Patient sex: M
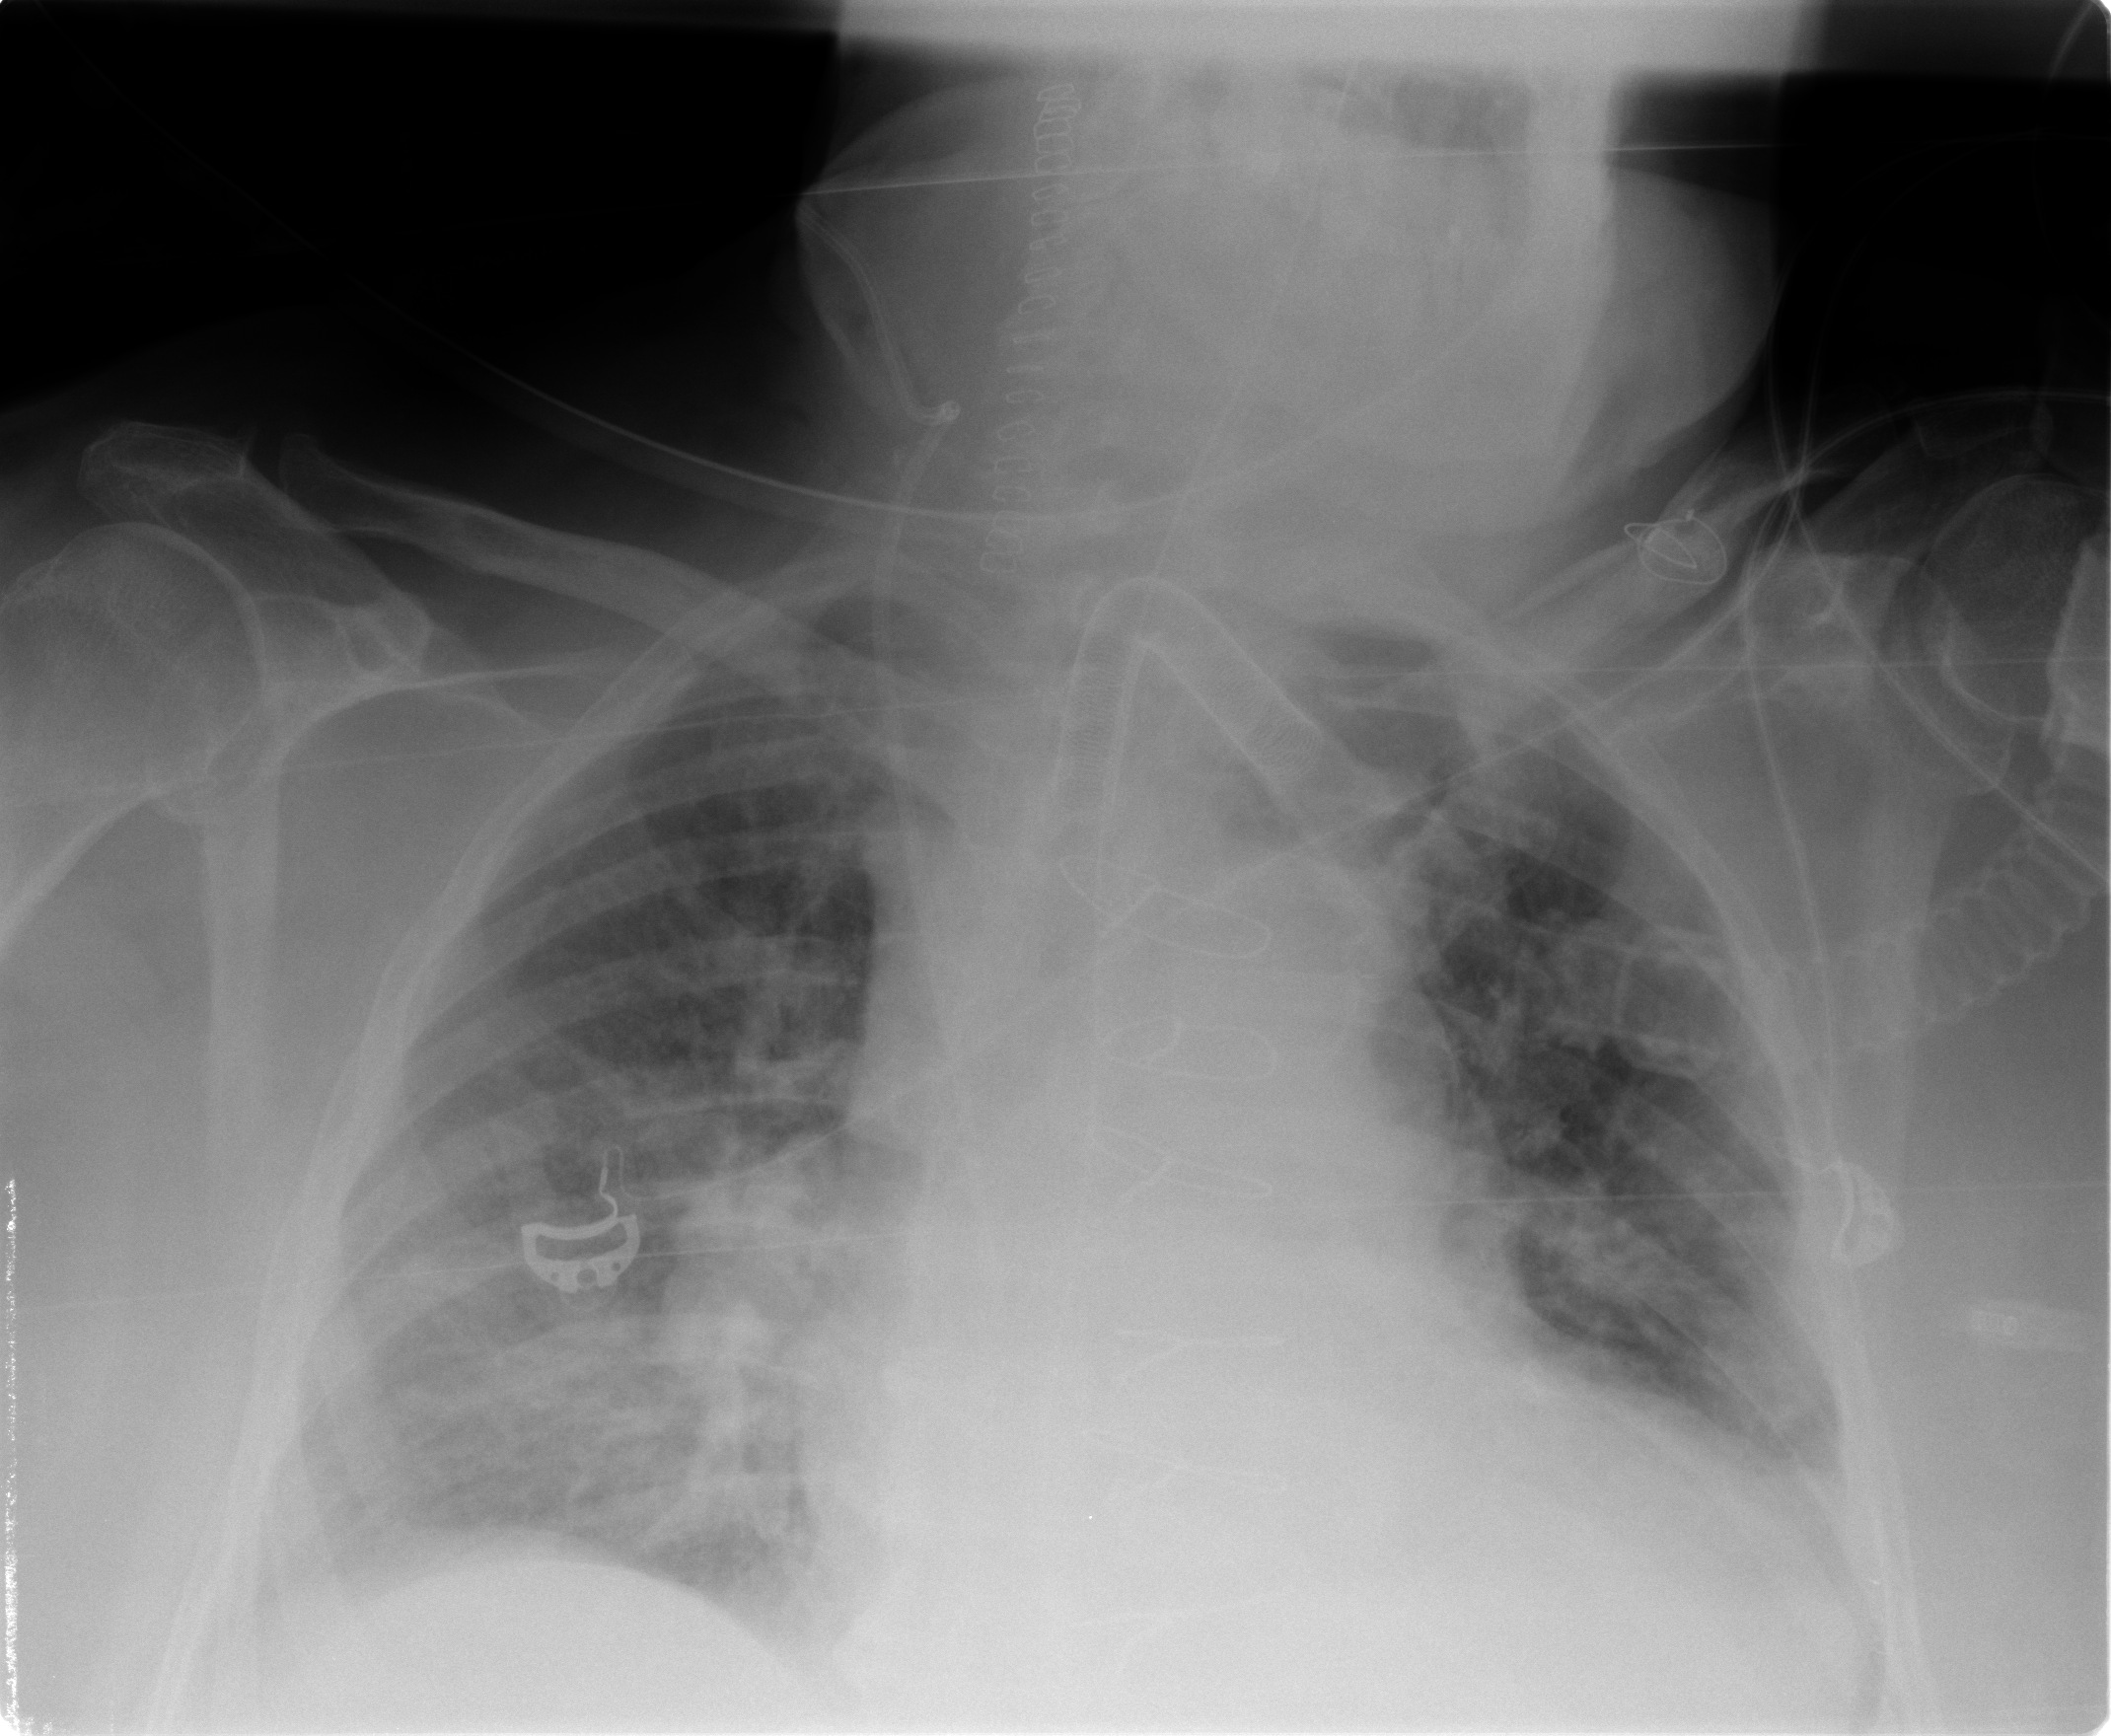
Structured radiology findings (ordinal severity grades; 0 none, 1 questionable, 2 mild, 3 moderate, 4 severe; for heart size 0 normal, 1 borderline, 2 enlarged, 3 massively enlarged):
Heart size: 2
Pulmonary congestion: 2
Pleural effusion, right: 0
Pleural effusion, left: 2
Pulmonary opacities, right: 2
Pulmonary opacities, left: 2
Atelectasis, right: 2
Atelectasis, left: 2